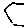
Label: hexagon